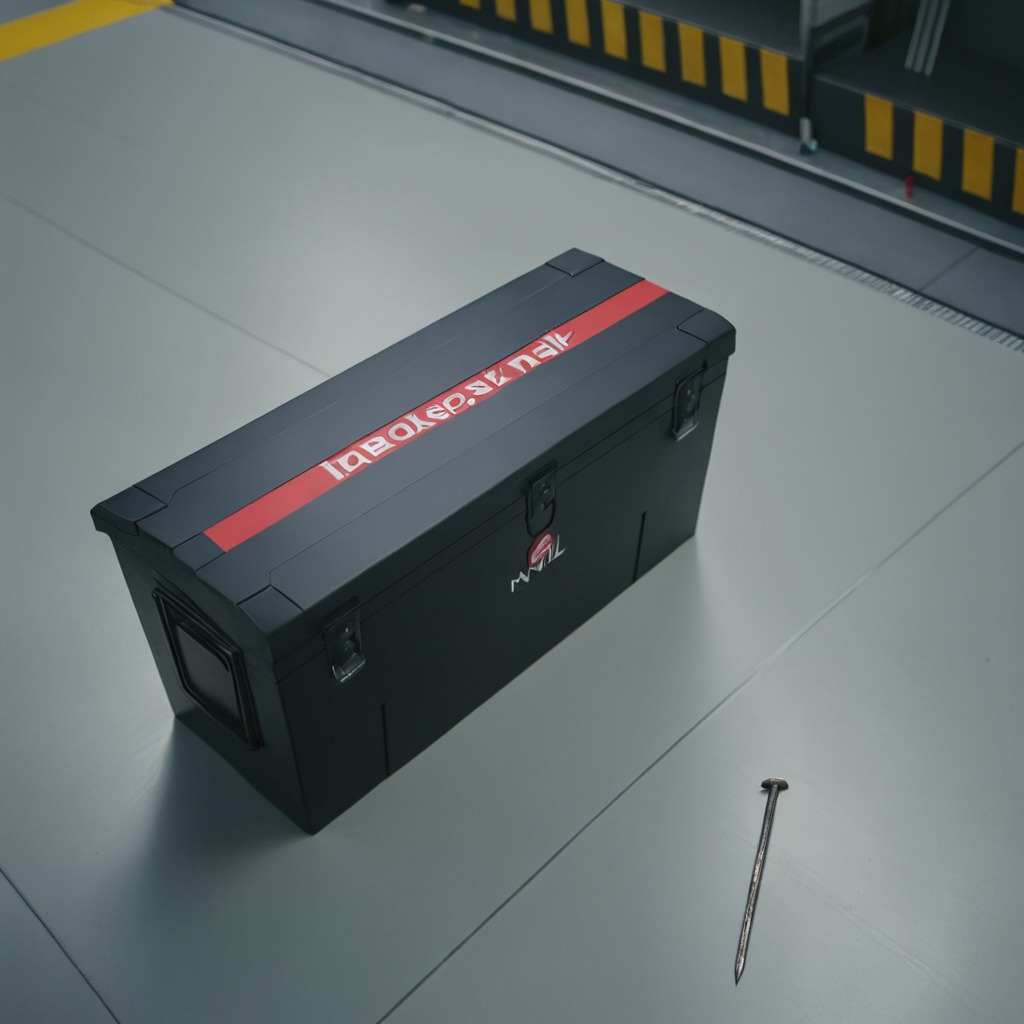
An iron nail is lying on the toolbox surface.